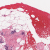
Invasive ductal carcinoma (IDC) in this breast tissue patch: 0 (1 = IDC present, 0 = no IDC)